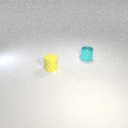
small cyan metal cylinder to the right of small yellow rubber cylinder